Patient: sex F, age 61
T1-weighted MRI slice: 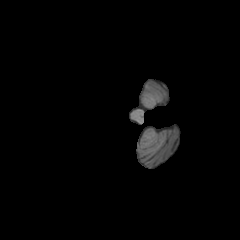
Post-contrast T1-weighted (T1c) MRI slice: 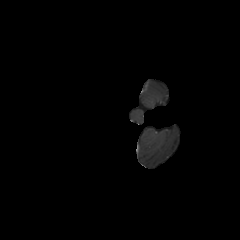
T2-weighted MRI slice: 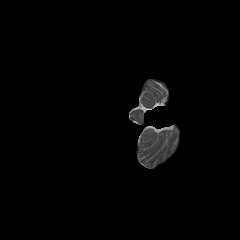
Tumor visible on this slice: no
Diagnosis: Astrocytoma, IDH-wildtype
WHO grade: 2